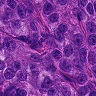
Metastatic tissue present: yes